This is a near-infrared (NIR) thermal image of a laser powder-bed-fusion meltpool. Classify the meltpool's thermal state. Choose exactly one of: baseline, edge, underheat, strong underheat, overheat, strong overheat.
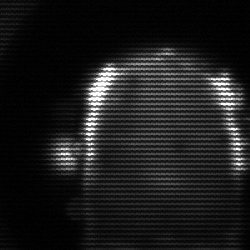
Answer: baseline